Question: I try using delegate to pass info from dialog form to active MDI child form(not parent form) but it only accepts one data, how to I do this with multiple data like shown in the picture below:
this is I use so far: it only accepts one data from textbox
'''
Private Delegate Sub DoSearch(Msg As String)
Private PerformSearch As DoSearch
Private Sub InvokeFunc(Msg As String)
If PerformSearch IsNot Nothing Then
PerformSearch .Invoke(Msg)
End If
End Sub
Public Sub FuncDisplayMsg(Msg As String)
msg(Msg)
End Sub
Private Sub FrmParentLoad(sender As Object, e As EventArgs)
Dim FrmSecond As New frmSecondChild()
PerformSearch = AddressOf Me.FuncDisplayMsg
FrmSecond.InvokeDel = AddressOf Me.InvokeFunc
FrmSecond.Show()
End Sub
'''
'''
Public Delegate Sub SearchInvoke(Msg As String)
Public InvokeSearch As SearchInvoke
Private Sub btnSubmit_Click(sender As Object, e As EventArgs)
If Me.InvokeSearch IsNot Nothing Then
InvokeSearch .Invoke(Me.txtMsg.Text)
End If
End Sub
'''
How do I pass the values of a control(textbox, combobox & checkbox) from a dialog form to an Active MDI Child Form (assuming many MDI Child is open) like shown in a picture, and perform the search within the MDI Child

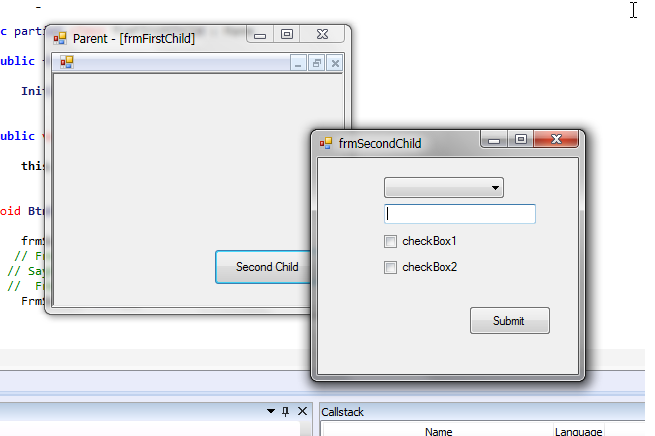
Answer: You seem to be jumping through a few too many hoops. You don't need two delegates. You only need one. For instance, if your dialog window had code like this:
'''
Public Delegate Sub SearchInvoke(selection As Object, msg As String, chk1 As Boolean, chk2 As Boolean)
Public Property InvokeSearch As SearchInvoke
Private Sub btnSubmit_Click(sender As Object, e As EventArgs)
If Me.InvokeSearch IsNot Nothing Then
InvokeSearch.Invoke(cboSelection.SelectedItem, txtMsg.Text, chkBox1.Checked, chkBox2.Checked)
End If
End Sub
'''
Then you could simply have code in your main form that looked like this:
'''
Public Sub FuncDisplayMsg(selection As Object, msg As String, chk1 As Boolean, chk2 As Boolean)
MessageBox.Show(msg)
End Sub
Private Sub FrmParentLoad(sender As Object, e As EventArgs)
Dim FrmSecond As New frmSecondChild()
FrmSecond.InvokeSearch = AddressOf Me.FuncDisplayMsg
FrmSecond.Show()
End Sub
'''
## Using a Class Instead of Multiple Parameters
Alternatively, you could package all of the data in a single object and then send that one object as a parameter to the delegate. For instance, if you had a class like this:
'''
Public Class DialogData
Public Property Selection As Object
Public Property Msg As String
Public Property Chk1 As Boolean
Public Property Chk2 As Boolean
End Class
'''
Then you could define your delegate and call it from the dialog form like this:
'''
Public Delegate Sub SearchInvoke(data As DialogData)
Public Property InvokeSearch As SearchInvoke
Private Sub btnSubmit_Click(sender As Object, e As EventArgs)
If Me.InvokeSearch IsNot Nothing Then
InvokeSearch.Invoke(New DialogData() With
{
.Selection = cboSelection.SelectedItem,
.Msg = txtMsg.Text,
.Chk1 = chkBox1.Checked,
.Chk2 = chkBox2.Checked
})
End If
End Sub
'''
And you could handle the delegate invocation in your main form like this:
'''
Public Sub FuncDisplayMsg(data As DialogData)
MessageBox.Show(data.Msg)
End Sub
Private Sub FrmParentLoad(sender As Object, e As EventArgs)
Dim FrmSecond As New frmSecondChild()
FrmSecond.InvokeSearch = AddressOf Me.FuncDisplayMsg
FrmSecond.Show()
End Sub
'''
## Using an Event Instead of a Delegate
Technically, an event is just a special kind of delegate, so they effectively work in the same way. However, the VB.NET syntax for working with events is considerably different than working with standard delegates. Since handling events is commonplace, you may find it more "normal" to implement it as an event rather than a standard delegate. To do that properly, you'd want to make an 'EventArgs' class that contains properties to hold the data (similar to the previously discussed 'DialogData' class), for instance:
'''
Public Class SearchSubmittedEventArgs
Inherits EventArgs
Public Property Selection As Object
Public Property Msg As String
Public Property Chk1 As Boolean
Public Property Chk2 As Boolean
End Class
'''
Then, you could declare and raise the event from the dialog form like this:
'''
Public Event SearchSubmitted As EventHandler(Of SearchSubmittedEventArgs)
Private Sub btnSubmit_Click(sender As Object, e As EventArgs)
RaiseEvent SearchSubmitted(Me, New SearchSubmittedEventArgs() With
{
.Selection = cboSelection.SelectedItem,
.Msg = txtMsg.Text,
.Chk1 = chkBox1.Checked,
.Chk2 = chkBox2.Checked
})
End Sub
'''
And then you could handle the event on your main form like this:
'''
Private WithEvents _dialog As frmSecondChild
Private Sub _dialog_SearchSubmitted(sender As Object, e As SearchSubmittedEventArgs) Handles _dialog.SearchSubmitted
MessageBox.Show(e.Msg)
End Sub
Private Sub FrmParentLoad(sender As Object, e As EventArgs)
_dialog = New frmSecondChild()
_dialog.Show()
End Sub
'''
Rather than using the 'WithEvents' and 'Handles' keywords, you could also choose to manually attach the event handler using the 'AddHandler' and keyword. However, if you do that, don't forget to later detach it using 'RemoveHandler'.
## Passing a Business Object to the Dialog Instead of a Delegate
Another option would be to forgo having a delegate or event at all, and instead choose to give some business object to the dialog form. The dialog form could then just call a method on that business class to perform the search as needed. For instance, if you created a business class like this:
'''
Public Class SearchBusiness
Public Sub PerformSearch(selection As Object, msg As String, chk1 As Boolean, chk2 As Boolean)
MessageBox.Show(msg)
End Sub
End Class
'''
Then you could just call it, as necessary, from the dialog form like this:
'''
Public Property Business As SearchBusiness
Private Sub btnSubmit_Click(sender As Object, e As EventArgs)
If Business IsNot Nothing Then
Business.PerformSearch(cboSelection.SelectedItem, txtMsg.Text, chkBox1.Checked, chkBox2.Checked)
End If
End Sub
'''
And you could show the dialog form from the parent form like this:
'''
Private Sub FrmParentLoad(sender As Object, e As EventArgs)
Dim FrmSecond As New frmSecondChild()
FrmSecond.Business = New SearchBusiness()
FrmSecond.Show()
End Sub
'''
Although, in that case, unless there are different kinds of search business classes which all inherit from 'SearchBusiness', it seems silly to have the parent form be the thing creating the business object when the dialog could just create it itself. Which leads me to the next option...
## Using an Interface to Make the Business Object Interchangeable
Since having the separate business class being used explicitly by the dialog form is a bit constricting, the preferable method, in my mind, would be to create an interface for the search business, like this:
'''
Public Interface ISearchBusiness
Sub PerformSearch(selection As Object, msg As String, chk1 As Boolean, chk2 As Boolean)
End Interface
Public Class SearchBusiness
Implements ISearchBusiness
Public Sub PerformSearch(selection As Object, msg As String, chk1 As Boolean, chk2 As Boolean) Implements ISearchBusiness.PerformSearch
MessageBox.Show(msg)
End Sub
End Class
'''
Then, you could call it from the dialog form like this:
'''
Public Property Business As ISearchBusiness
Private Sub btnSubmit_Click(sender As Object, e As EventArgs)
If Business IsNot Nothing Then
Business.PerformSearch(cboSelection.SelectedItem, txtMsg.Text, chkBox1.Checked, chkBox2.Checked)
End If
End Sub
'''
And you could give the applicable business object to the dialog from your main form, the same way as above, like this:
'''
Private Sub FrmParentLoad(sender As Object, e As EventArgs)
Dim FrmSecond As New frmSecondChild()
FrmSecond.Business = New SearchBusiness()
FrmSecond.Show()
End Sub
'''
## Passing the Parent Form to the Dialog Instead of a Separate Business Object
If, due to an unwise limitation in your design, only the parent form is capable of performing the business logic, then you could give the dialog a reference to the parent form rather than to a separate business object. However, in that case, I would definitely stick with using an interface. That way, you could, at a later date, refactor the code to give the dialog a separate business object that implements the same interface rather than the parent form. You wouldn't want to cement that poor design in stone. So, if you had the same interface as above:
'''
Public Interface ISearchBusiness
Sub PerformSearch(selection As Object, msg As String, chk1 As Boolean, chk2 As Boolean)
End Interface
'''
Then you'd still call it from the dialog in the same way, as above:
'''
Public Property Business As ISearchBusiness
Private Sub btnSubmit_Click(sender As Object, e As EventArgs)
If Business IsNot Nothing Then
Business.PerformSearch(cboSelection.SelectedItem, txtMsg.Text, chkBox1.Checked, chkBox2.Checked)
End If
End Sub
'''
Then you could implement the interface in your parent form like this:
'''
Public Class FrmParent
Implements ISearchBusiness
Public Sub PerformSearch(selection As Object, msg As String, chk1 As Boolean, chk2 As Boolean) Implements ISearchBusiness.PerformSearch
MessageBox.Show(msg)
End Sub
Private Sub FrmParentLoad(sender As Object, e As EventArgs)
Dim FrmSecond As New frmSecondChild()
FrmSecond.Business = Me
FrmSecond.Show()
End Sub
End Class
'''
## Displaying the Dialog Modally
When a form is displayed modally (i.e. using the 'ShowDialog' method rather than the 'Show' method), that means that execution does not continue in the parent form until the dialog form has been closed. Therefore, if you don't mind the dialog form stealing and holding onto the focus from the user until it is done (which is the typical behavior of a dialog window), then you could just show the dialog form modally and then read its properties once it is closed. For instance, in your main form you could just do something like this:
'''
Private Sub FrmParentLoad(sender As Object, e As EventArgs)
Dim FrmSecond As New frmSecondChild()
FrmSecond.ShowDialog()
MessageBox.Show(FrmSecond.txtMsg.Text)
End Sub
'''
It's not good practice, though, to access controls on another form directly like that. It would be better if the dialog form exposed properties for each datum and then the main form accessed the data through those properties.
This method is by far the simplest. Anywhere you can do it like this, it makes sense. This is, for instance the way the 'OpenFileDialog', 'ColorDialog', and other dialogs that are built-in to the .NET framework are designed. This design has one major drawback, though, which can limit its use. If you need to keep the dialog open until the work is complete, then you can't really do it this way. For instance, you may want to display some sort of progress bar on the dialog while the search was being performed. Or, you may want to allow for the fact that some validation error may occur in the business logic at which point you'd want the user to be able to make changes on the dialog and then try again. The latter is of particular concern in cases where the dialog is being used for data entry. For instance, if the dialog was being used to allow the user to submit a new sales order, then you don't want to close the dialog until the sales order has been successfully submitted. If some failure occurs while the data is being saved to the system, then you will likely want to let them fix the problem and then try submitting it again.